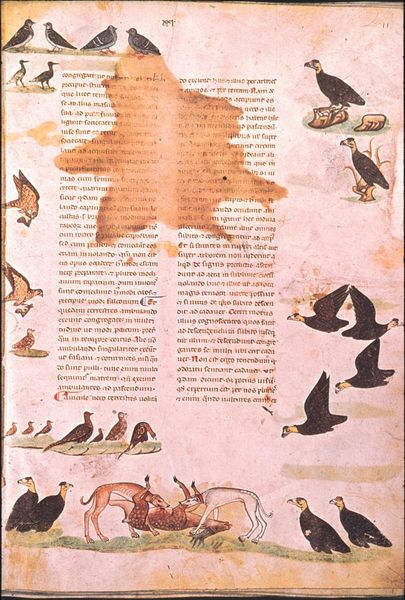
Titel: Falkenbuch Friedrichs des II.; De arte venandi cum avibus
Institution: Rom, Biblioteca Vaticana
Schlagwörter: adler, falke, vogel, grün, braun, schwarz, gras, hunde, rot, tiere, taube, vögel, boden, fliegen, schrift, ente, spalten, enten, buch, tauben, druck, seite, text, koloriert, jagd, fleck, buchseite, beute, hirsch, reh, fressen, geier, greifvogel, habicht, rebhuhn, stiere, klecks, handschrift, coloriert, wölfe, bussard, raubvogel, falken, zweispaltig, raubvögel